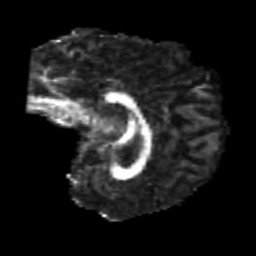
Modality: FA
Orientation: sagittal
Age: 24
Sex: male
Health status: healthy
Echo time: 0.074 s